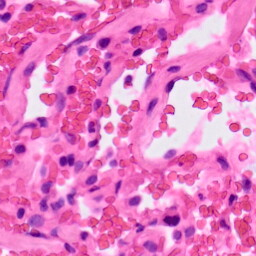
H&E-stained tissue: Lung